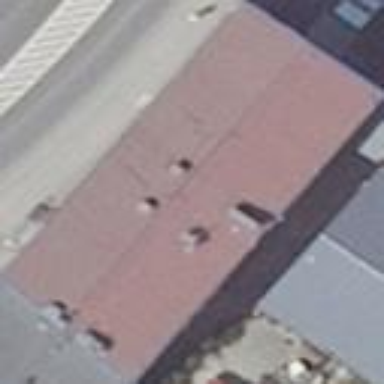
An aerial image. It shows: Office building.